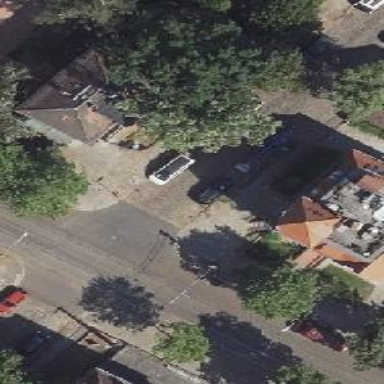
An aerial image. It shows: Residential road with sidewalks on both sides. There is parallel parking available on the street with sett surface sidewalks.